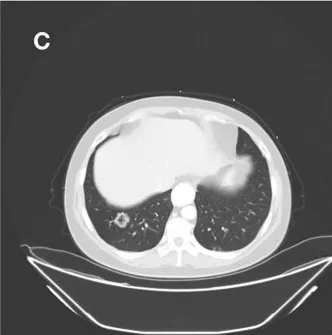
Persistent progression of right lung metastases after multiple cycles of treatment.
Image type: radiology (ct)